Interaction volume radius: 5 \u00c5
Interaction volume height: 25 \u00c5
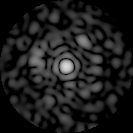
Disorder parameter: 0.8398